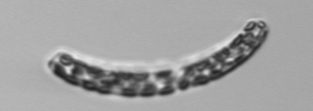
Label: Guinardia_striata